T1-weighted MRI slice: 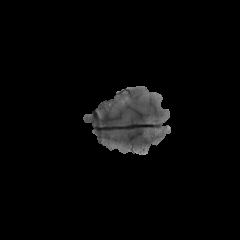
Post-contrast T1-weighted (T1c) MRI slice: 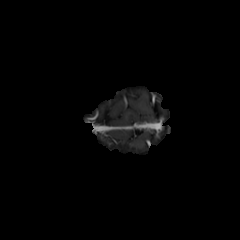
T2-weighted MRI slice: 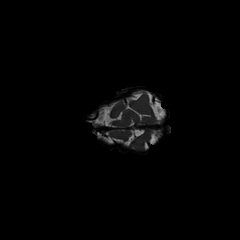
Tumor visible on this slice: no